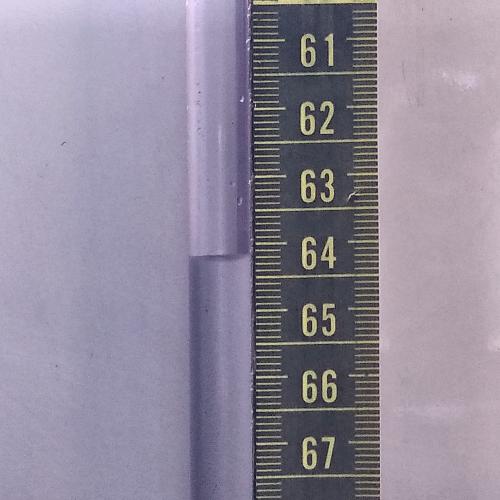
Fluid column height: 64.2 cm